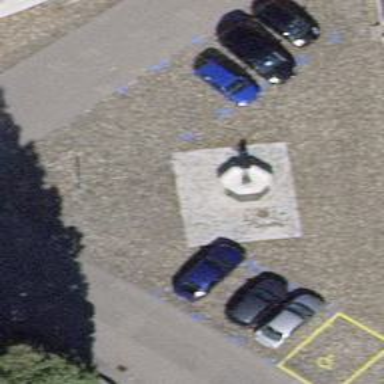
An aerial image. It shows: Fountain.